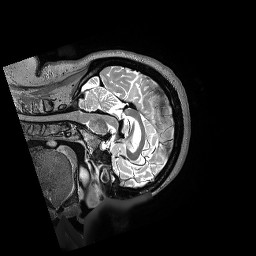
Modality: T2w
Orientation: sagittal
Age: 36
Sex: female